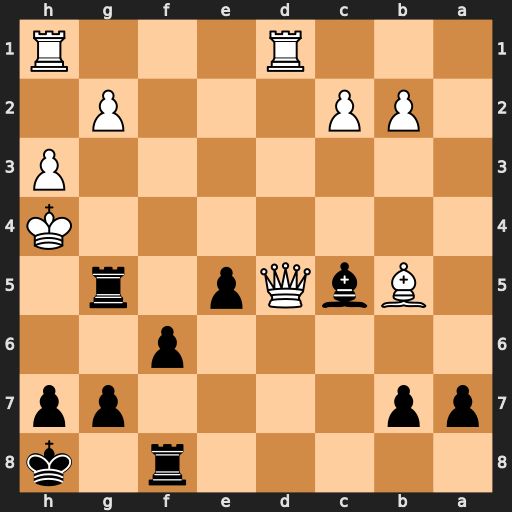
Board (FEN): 5r1k/pp4pp/5p2/1BbQp1r1/7K/7P/1PP3P1/3R3R
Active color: b
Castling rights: -
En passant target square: -
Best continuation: Bf2+ g3 Bxg3#